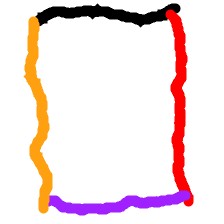
Shape: rectangle